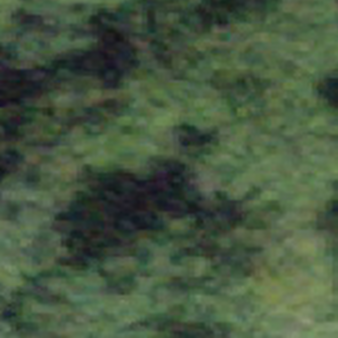
Label: other